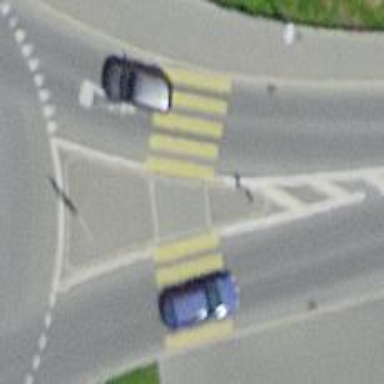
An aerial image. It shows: Asphalt footway with marked crossing that includes pedestrian island.